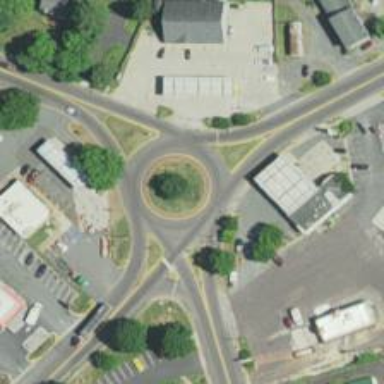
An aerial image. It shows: Roundabout on trunk highway.